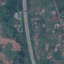
Label: Highway